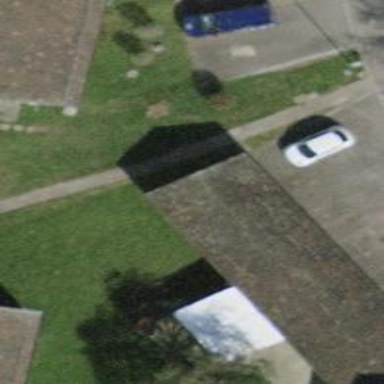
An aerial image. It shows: Group of garages.